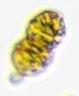
Label: Margalefidinium